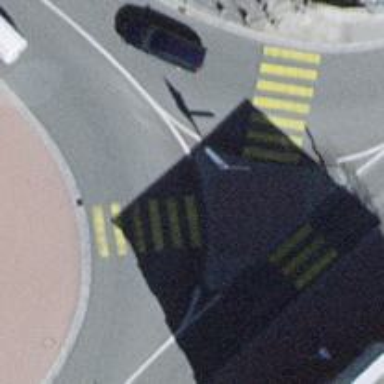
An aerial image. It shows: Uncontrolled road crossing.